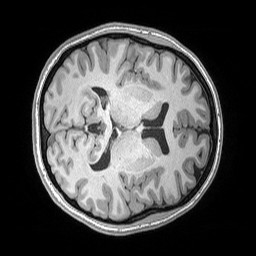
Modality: T1w
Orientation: axial
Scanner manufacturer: siemens
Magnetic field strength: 3 T
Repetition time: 2.53 s
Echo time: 0.00169 s